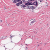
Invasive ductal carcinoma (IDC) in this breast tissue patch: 0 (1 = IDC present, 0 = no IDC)